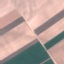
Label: AnnualCrop